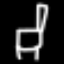
Label: chair